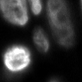
Tissue sample: ovarian
Magnification: 2.5x
Cell type: Ovary cancer cells
Senescence state: normal